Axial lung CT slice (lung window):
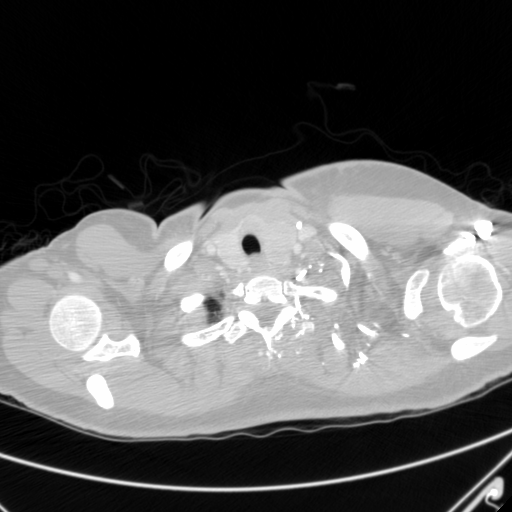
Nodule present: no